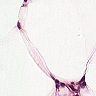
Metastatic tissue present: no